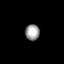
Tissue: lung
Cell type: Endothelial cells
Senescence score: 0.6123
Nuclear area (px): 225
Mean DAPI intensity: 157.271